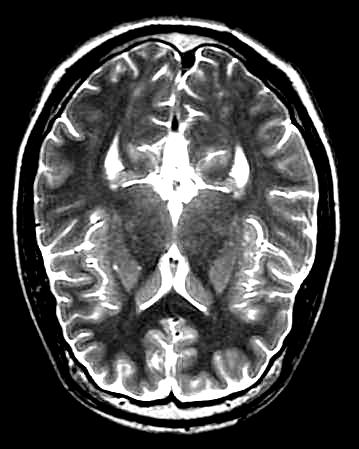
Label: notumor